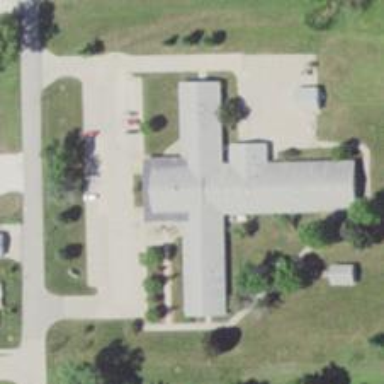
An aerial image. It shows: Nursing home.